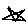
Label: star